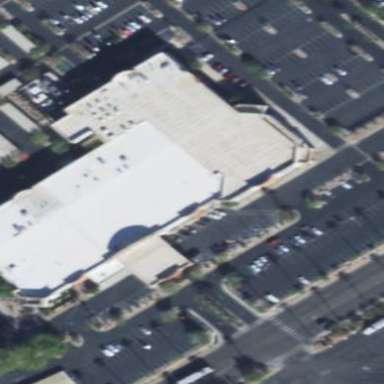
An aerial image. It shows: Hotel building that also serves as casino.